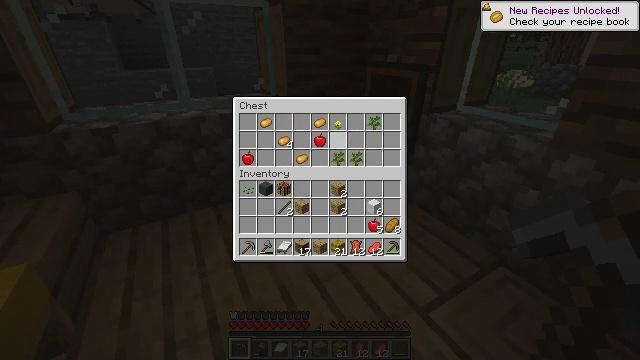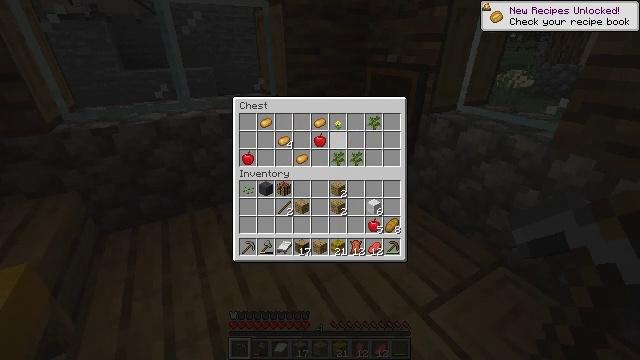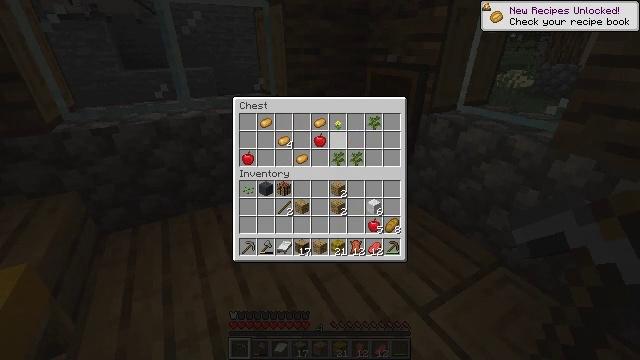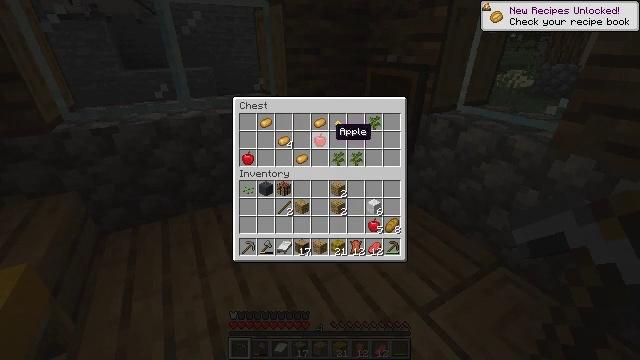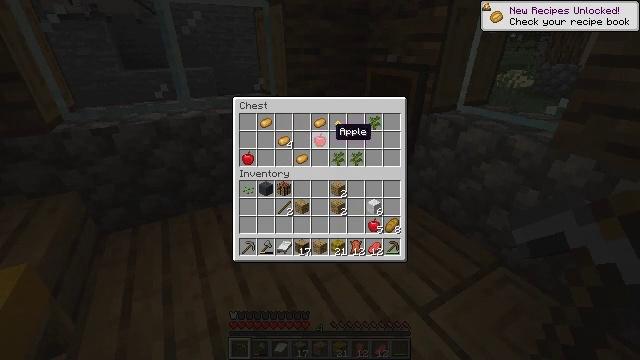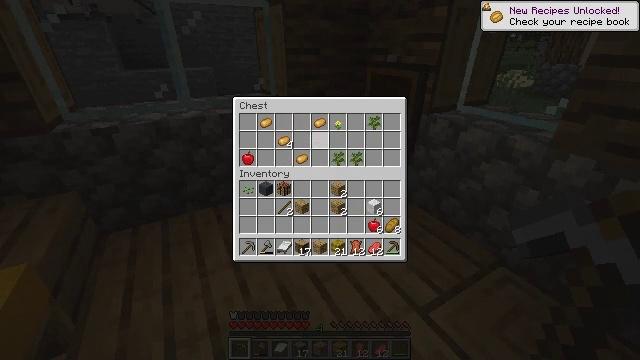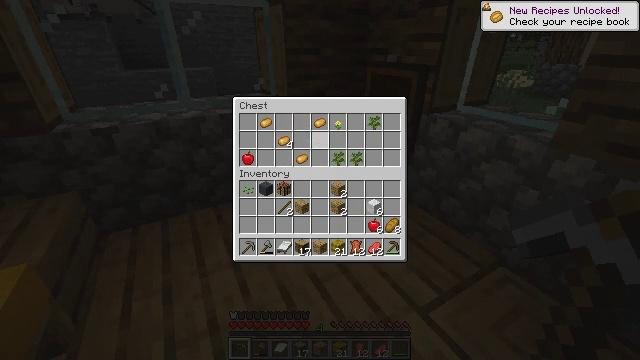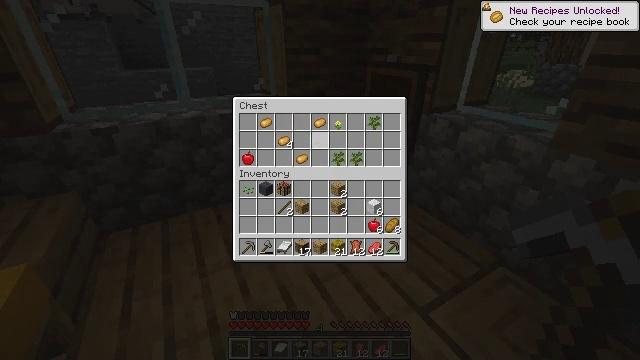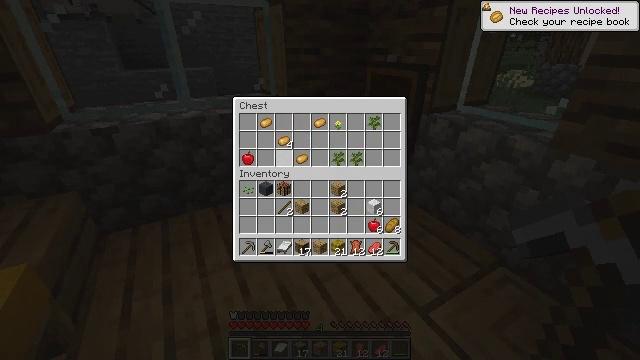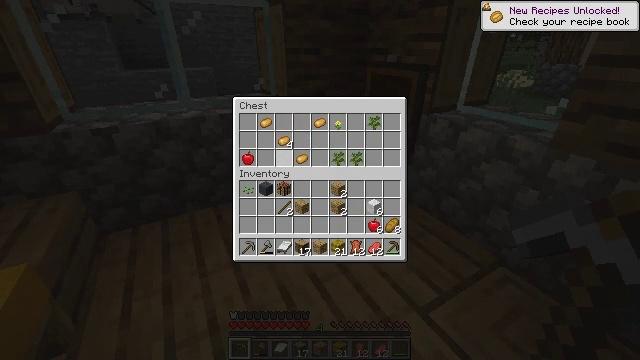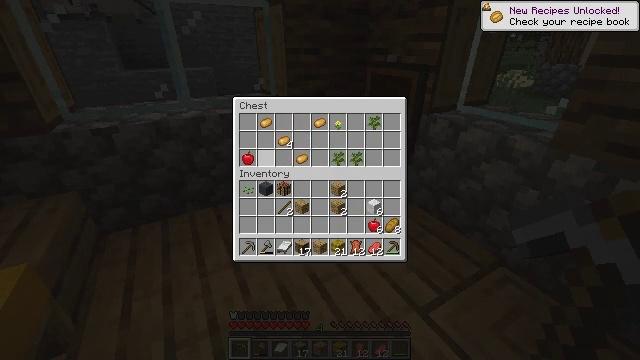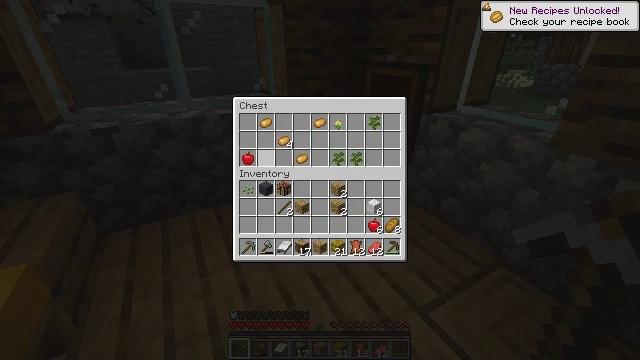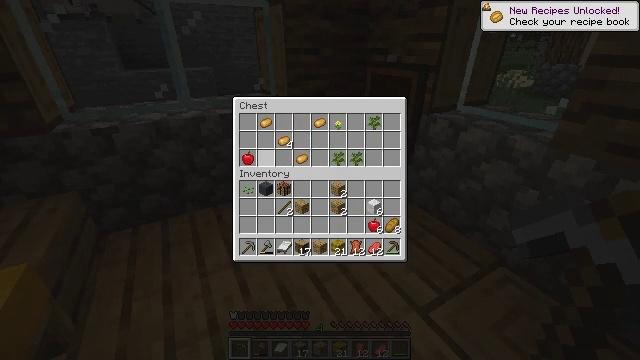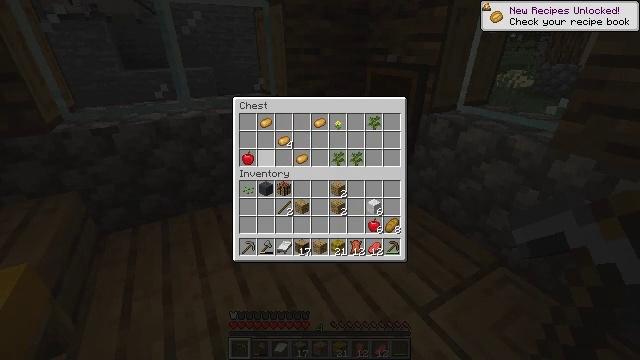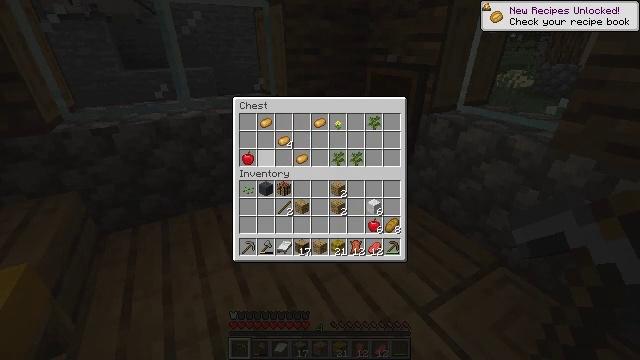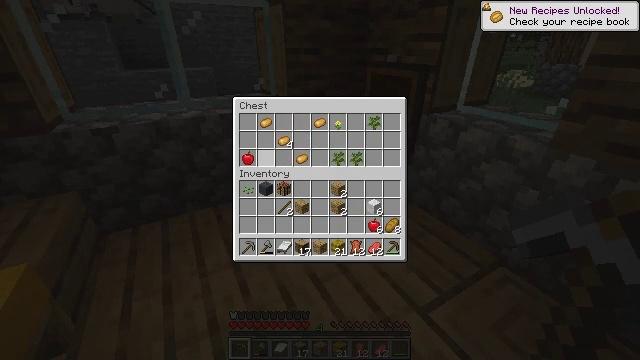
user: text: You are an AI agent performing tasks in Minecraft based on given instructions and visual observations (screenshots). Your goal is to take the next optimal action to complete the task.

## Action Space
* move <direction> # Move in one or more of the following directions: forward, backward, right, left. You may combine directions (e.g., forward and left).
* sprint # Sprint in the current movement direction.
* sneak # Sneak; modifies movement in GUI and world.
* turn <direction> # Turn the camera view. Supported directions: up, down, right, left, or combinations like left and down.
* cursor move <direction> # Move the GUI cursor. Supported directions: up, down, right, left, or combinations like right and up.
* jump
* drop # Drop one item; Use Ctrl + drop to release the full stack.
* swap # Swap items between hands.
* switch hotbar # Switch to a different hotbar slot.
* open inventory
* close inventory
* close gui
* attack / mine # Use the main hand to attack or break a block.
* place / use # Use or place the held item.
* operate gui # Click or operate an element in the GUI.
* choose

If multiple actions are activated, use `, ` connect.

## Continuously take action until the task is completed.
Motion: motion action
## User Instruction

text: Gather clay blocks.
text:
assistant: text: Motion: sneak, operate gui
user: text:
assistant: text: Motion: sneak, operate gui
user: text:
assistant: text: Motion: sneak
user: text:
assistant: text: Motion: sneak
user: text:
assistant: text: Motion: sneak, operate gui
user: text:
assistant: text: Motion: sneak, operate gui
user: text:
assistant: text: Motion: sneak, cursor move left
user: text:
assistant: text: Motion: sneak, cursor move left
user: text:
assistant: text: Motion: sneak
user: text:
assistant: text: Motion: sneak
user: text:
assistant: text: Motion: sneak
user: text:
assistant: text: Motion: sneak
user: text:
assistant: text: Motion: sneak, cursor move left
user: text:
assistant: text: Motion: sneak
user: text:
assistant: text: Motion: sneak
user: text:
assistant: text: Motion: sneak, operate gui
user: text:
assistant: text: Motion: sneak, operate gui
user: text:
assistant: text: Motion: sneak, operate gui
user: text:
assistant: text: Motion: sneak
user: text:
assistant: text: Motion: sneak
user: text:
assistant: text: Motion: sneak
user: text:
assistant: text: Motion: sneak, operate gui
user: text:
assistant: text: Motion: sneak, operate gui
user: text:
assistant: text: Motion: sneak, operate gui
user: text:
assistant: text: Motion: sneak
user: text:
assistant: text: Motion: sneak
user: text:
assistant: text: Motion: no_op
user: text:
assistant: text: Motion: no_op
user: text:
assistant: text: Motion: turn left and up
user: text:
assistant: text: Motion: turn left and up